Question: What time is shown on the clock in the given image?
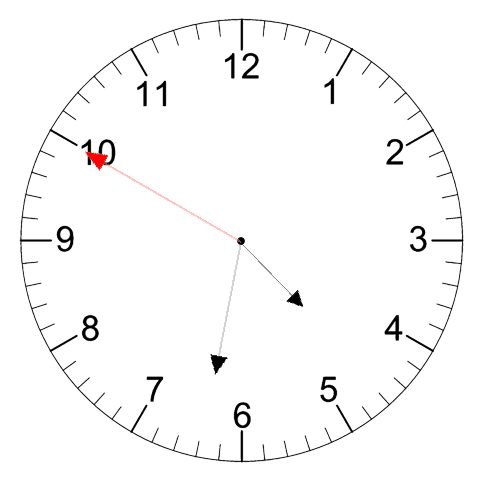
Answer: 04:31:50